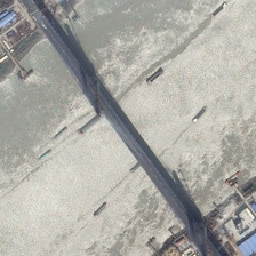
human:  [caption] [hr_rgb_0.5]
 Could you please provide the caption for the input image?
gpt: a bridge crosses a river with lots of bubbles .

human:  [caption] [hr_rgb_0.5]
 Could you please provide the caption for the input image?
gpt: the yellow river with ships is shining brightly under sunlight  over which there is a double tower stayed cable bridge .

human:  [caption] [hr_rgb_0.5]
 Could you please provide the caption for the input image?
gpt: the suspension bridge is across the broad gulf .

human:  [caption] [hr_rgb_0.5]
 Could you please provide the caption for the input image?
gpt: several ships cruses the torrential wide river with a long bridge across it .

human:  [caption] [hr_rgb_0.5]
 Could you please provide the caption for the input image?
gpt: several boats are in a river with a long bridge over it .